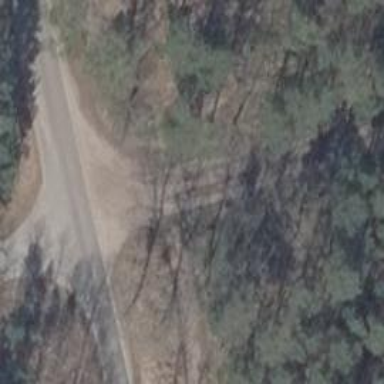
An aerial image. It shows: Track road with grade3 tracktype.